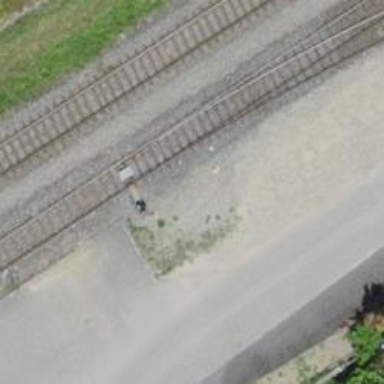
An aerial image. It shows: Railway switch.